Question: What class is this within the Default.sublime-theme file?
Thanks in advance!

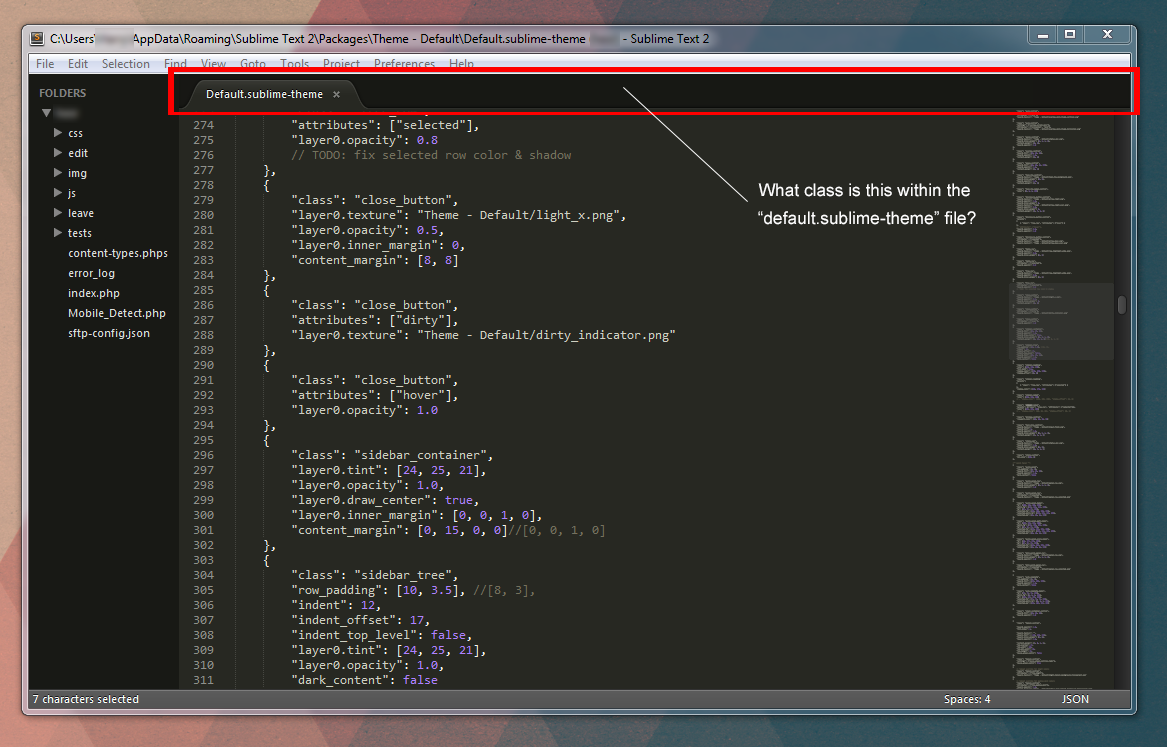
Answer: The class is called "tab_control". Check <URL> for more settings to control tab layout.